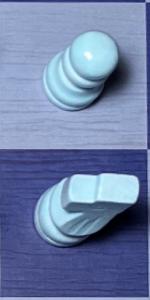
Label: Knight_White